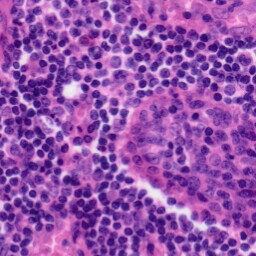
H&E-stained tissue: Tonsil